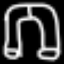
Label: pants